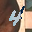
Label: 4